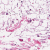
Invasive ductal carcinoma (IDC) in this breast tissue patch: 0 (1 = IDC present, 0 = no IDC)